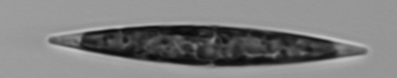
Label: Pleurosigma